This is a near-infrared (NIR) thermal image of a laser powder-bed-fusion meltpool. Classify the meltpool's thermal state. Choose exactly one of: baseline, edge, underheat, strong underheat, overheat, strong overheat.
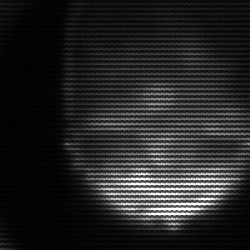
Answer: edge